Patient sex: M
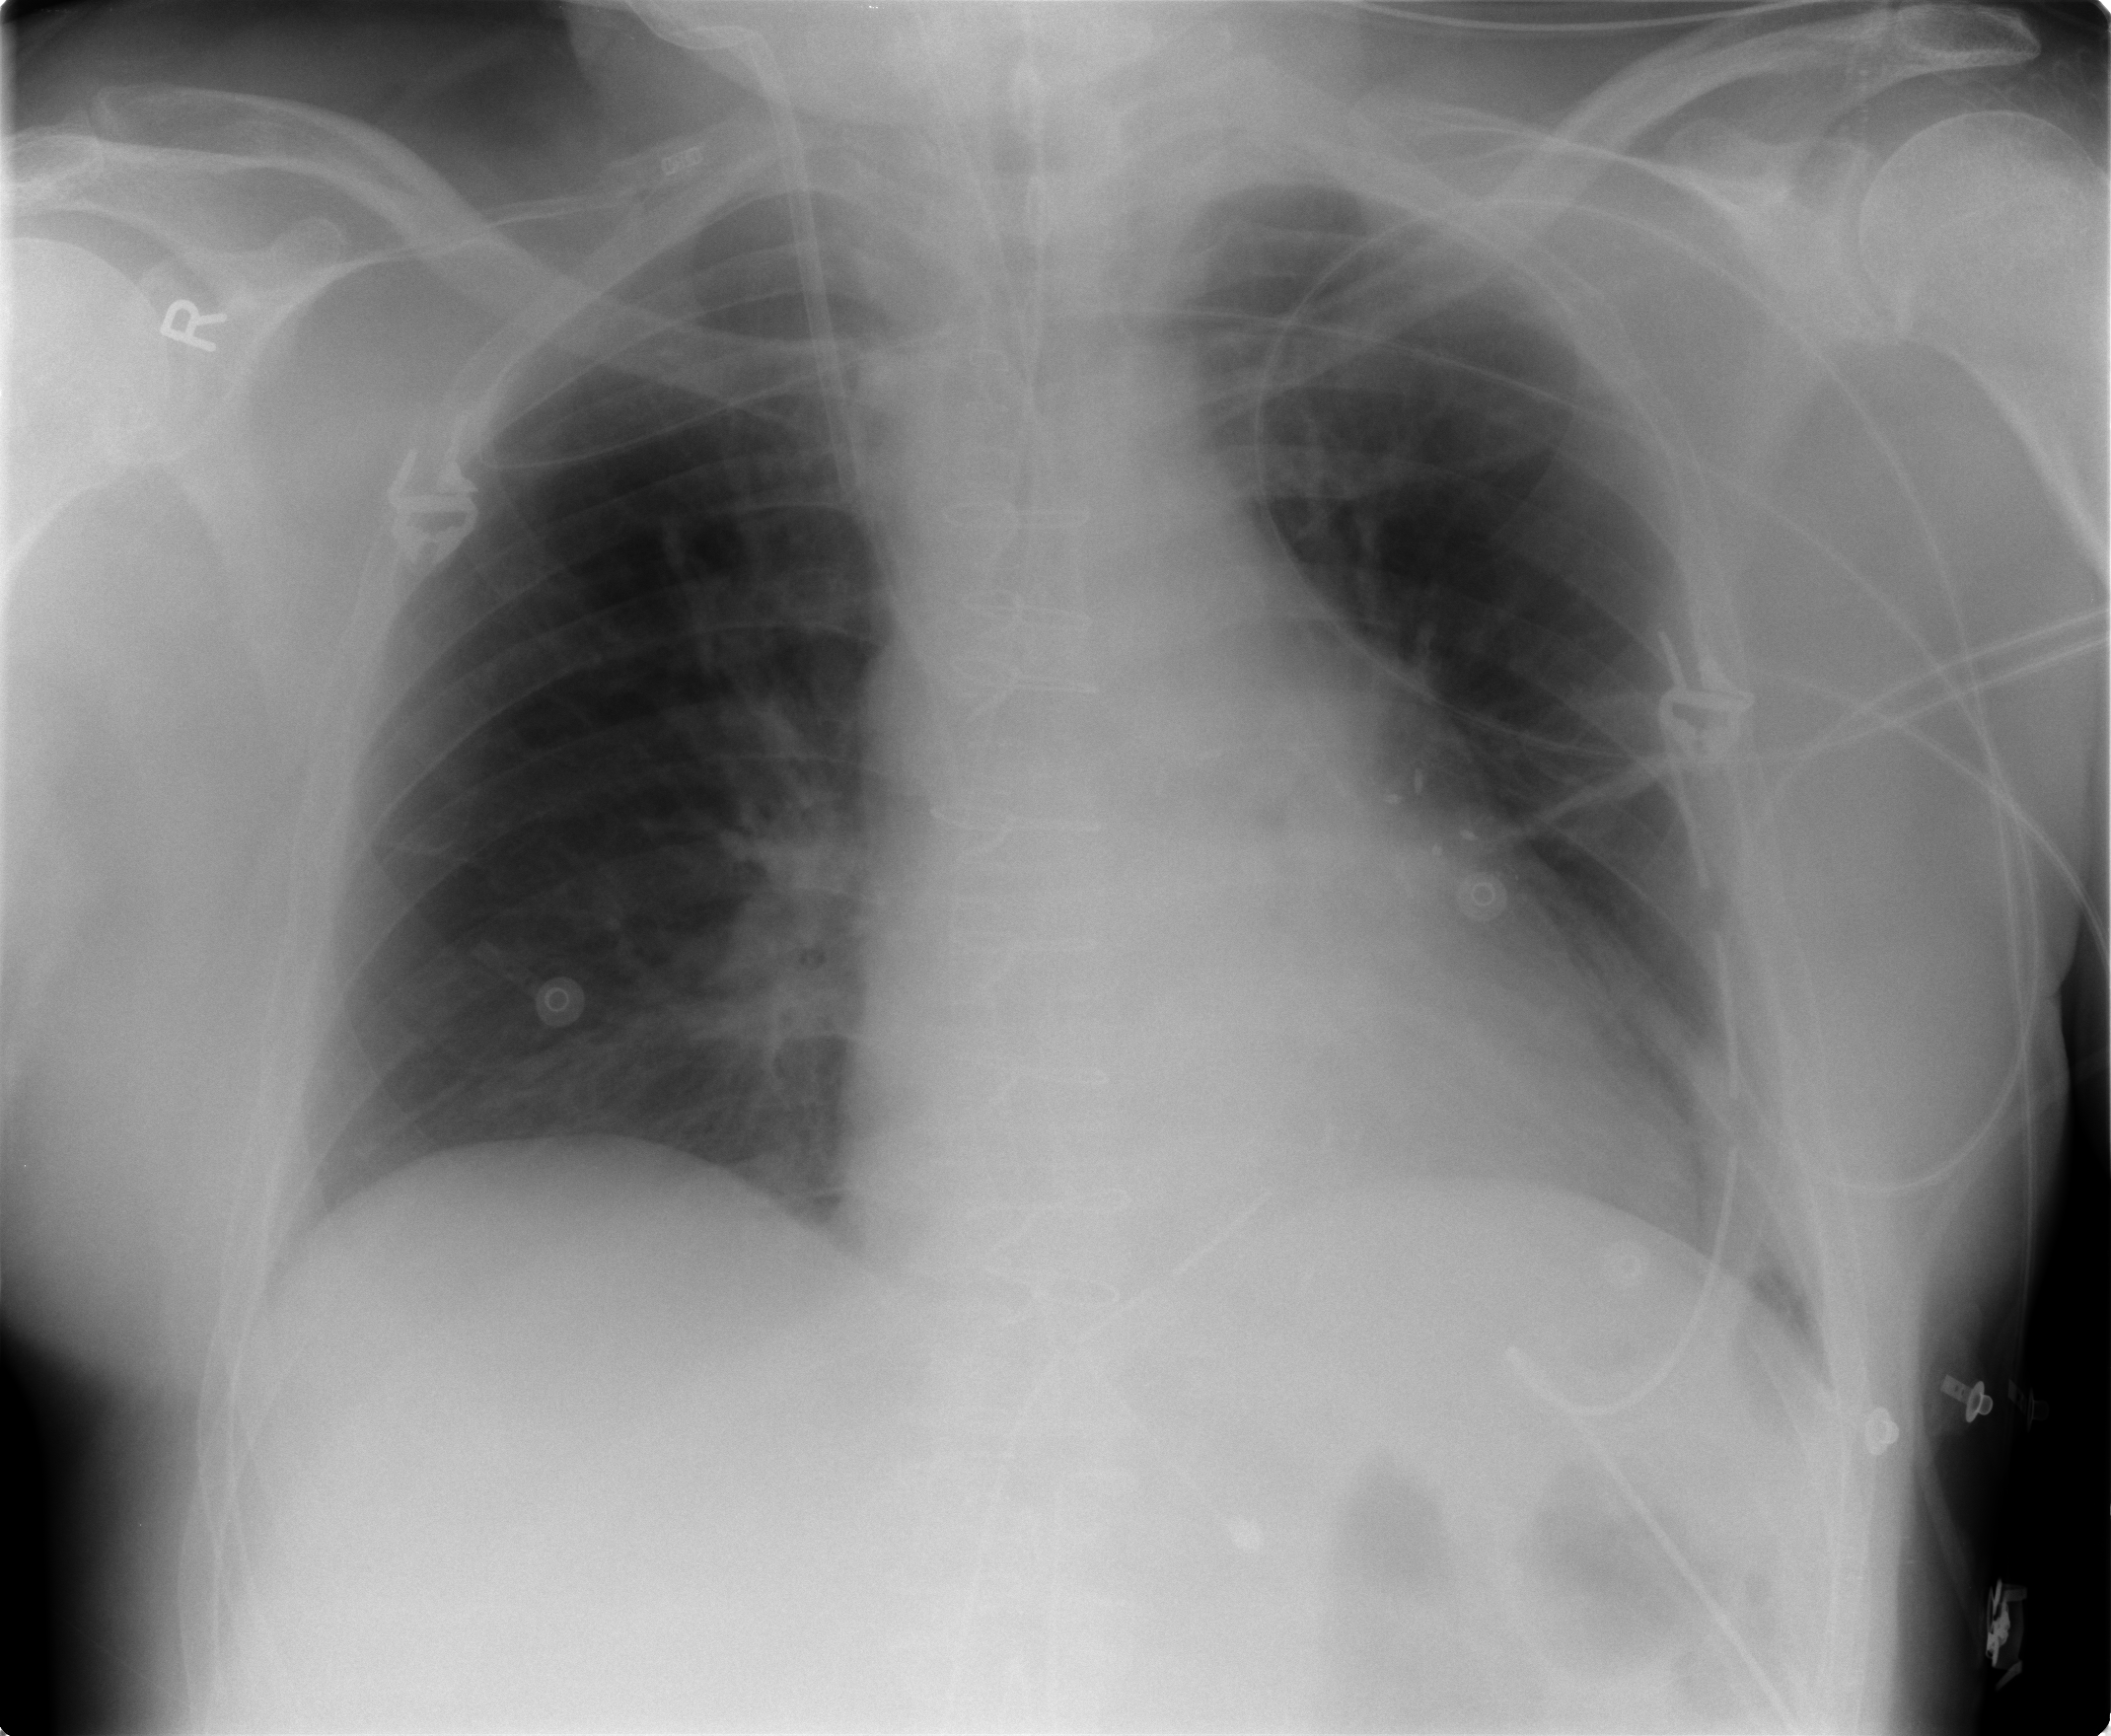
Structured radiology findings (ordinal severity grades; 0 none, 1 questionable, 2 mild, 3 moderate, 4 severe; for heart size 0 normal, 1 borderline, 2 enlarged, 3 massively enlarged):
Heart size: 2
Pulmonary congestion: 0
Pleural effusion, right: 0
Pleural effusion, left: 0
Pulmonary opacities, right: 0
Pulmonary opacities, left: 0
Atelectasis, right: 0
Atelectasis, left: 2